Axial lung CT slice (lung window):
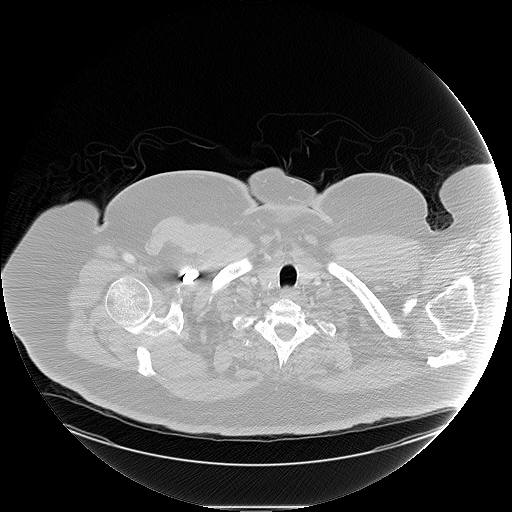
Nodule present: no